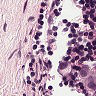
Metastatic tissue present: no